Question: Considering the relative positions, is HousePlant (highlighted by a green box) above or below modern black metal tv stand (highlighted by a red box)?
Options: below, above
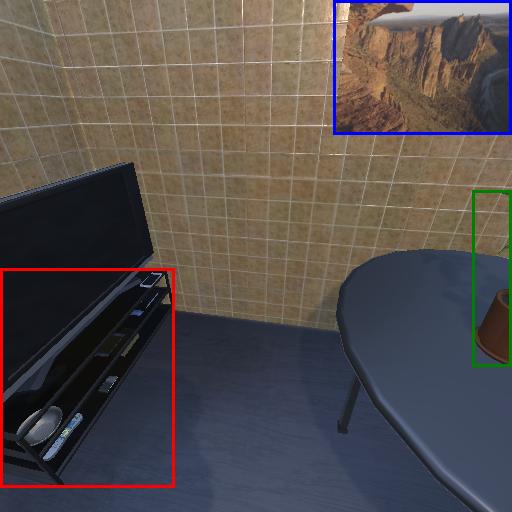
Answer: below